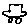
Label: car